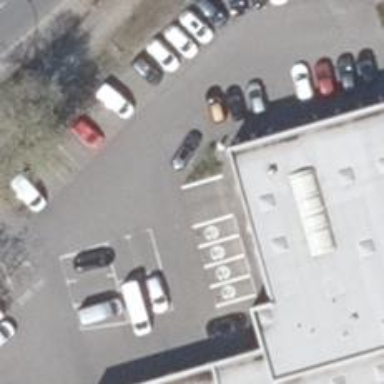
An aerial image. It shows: Vehicle inspection facility.